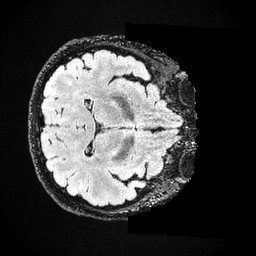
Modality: FLAIR
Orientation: axial
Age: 30
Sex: female
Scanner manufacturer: ge
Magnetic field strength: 3 T
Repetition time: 4.802 s
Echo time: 0.1163 s